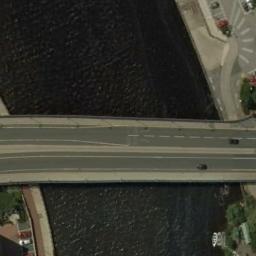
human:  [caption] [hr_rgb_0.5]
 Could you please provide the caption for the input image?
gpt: Most of the area the bridge crosses is forest .

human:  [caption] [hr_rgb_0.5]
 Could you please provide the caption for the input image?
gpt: A bridge with two cars is over the river .

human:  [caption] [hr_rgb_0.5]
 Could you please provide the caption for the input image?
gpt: A bridge built on a dark green river and the vacant lot on both sides of the river .

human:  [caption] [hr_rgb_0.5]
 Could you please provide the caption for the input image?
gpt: A bridge connects the green fields on both sides of the deep blue river  There are two cars on the bridge .

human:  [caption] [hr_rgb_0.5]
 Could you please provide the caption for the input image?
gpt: There is a bridge over the river .